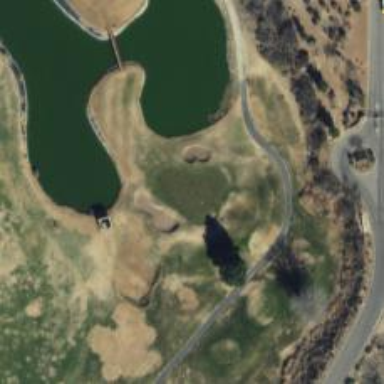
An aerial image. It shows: View of golf hole.